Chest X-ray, AP view. Patient: 21 years old, sex M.
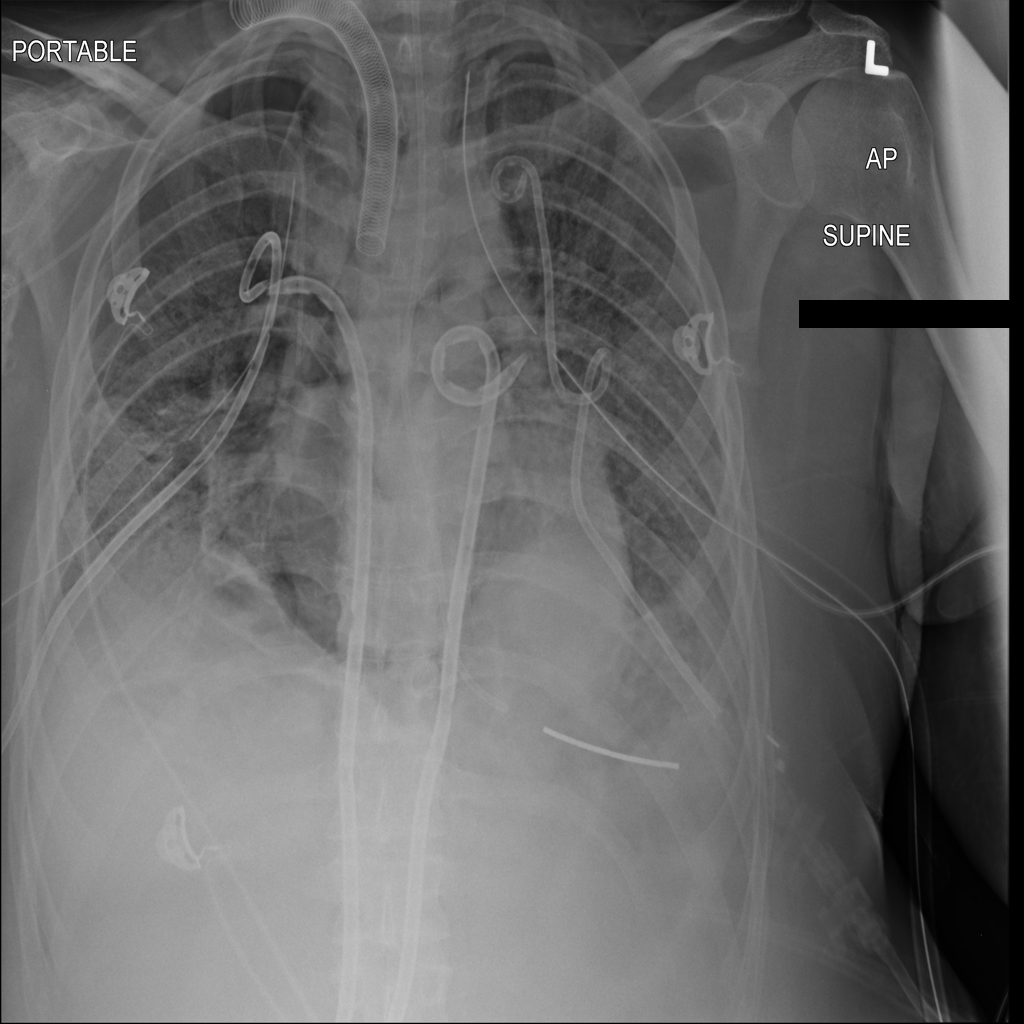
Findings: Pneumothorax